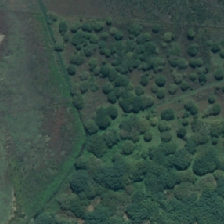
Land cover: herbaceous_freshwater_vege